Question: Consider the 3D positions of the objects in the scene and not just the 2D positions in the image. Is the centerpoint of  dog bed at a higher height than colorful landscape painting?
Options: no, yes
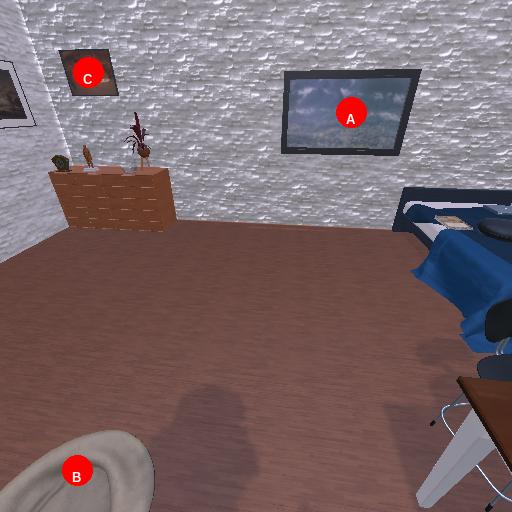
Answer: no